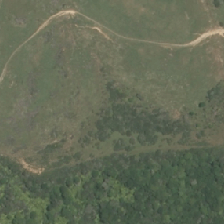
Land cover: grose_broom